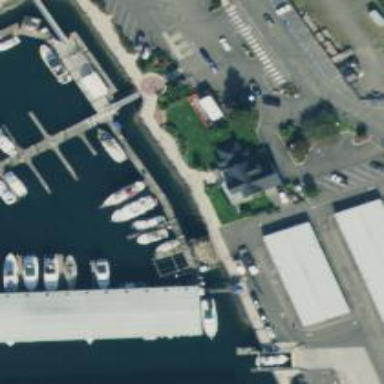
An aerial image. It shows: Pier with mooring facilities.